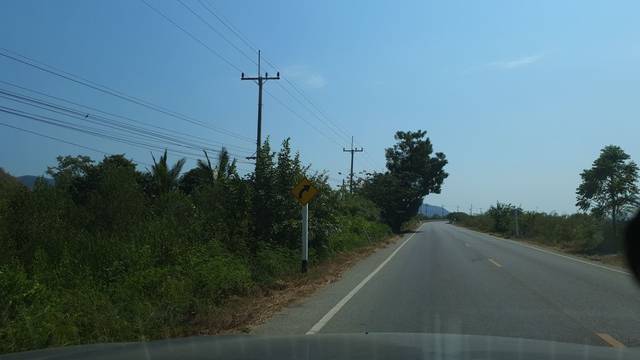
Region: Thailand
Coordinates: 12.202, 99.98